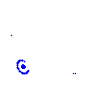
Particle: kaon